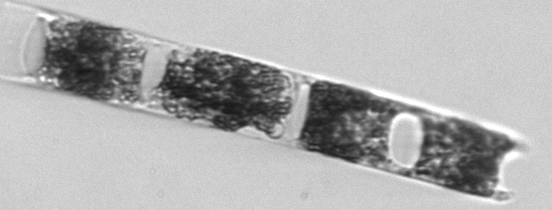
Label: Hemiaulus_membranaceus